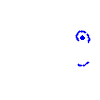
Particle: pion